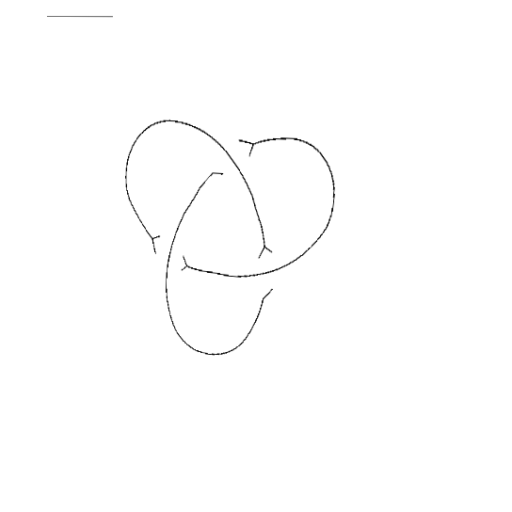
Crossing number: 3